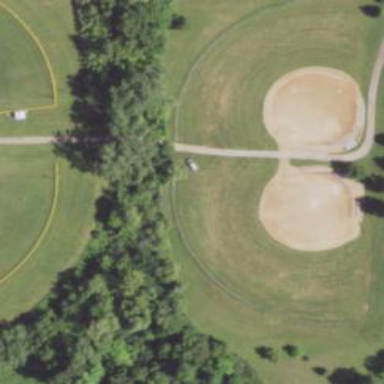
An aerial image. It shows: Baseball pitch for leisure land activities.